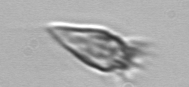
Label: Paratontonia_gracillima